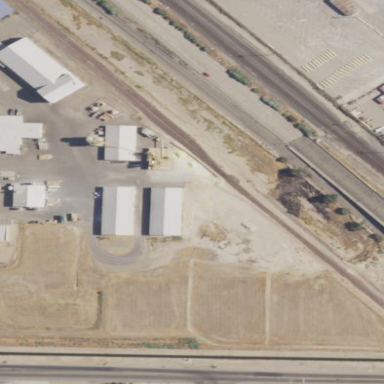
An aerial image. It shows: Industrial area.